Field crop: maize
Growth stage: 1
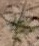
Species: salsola